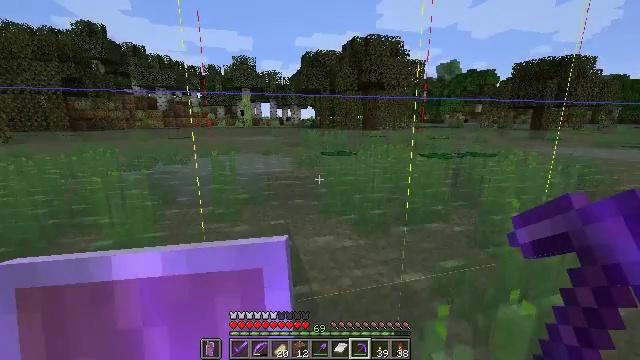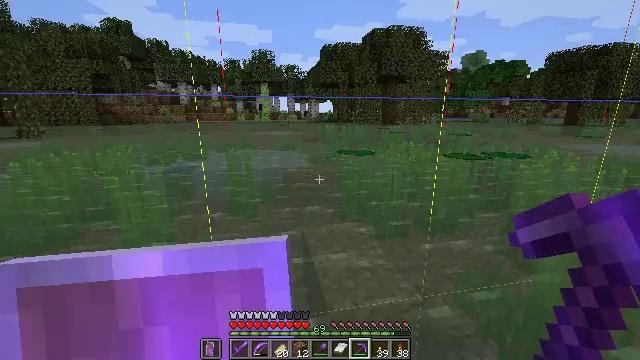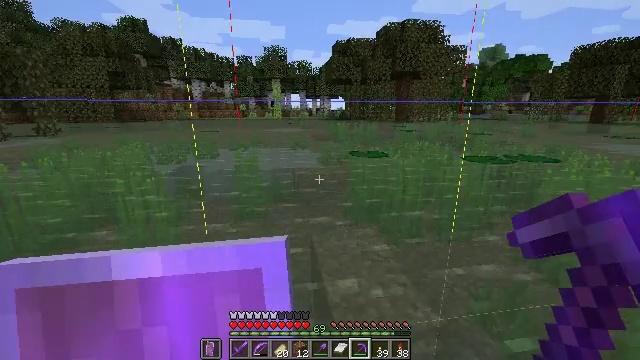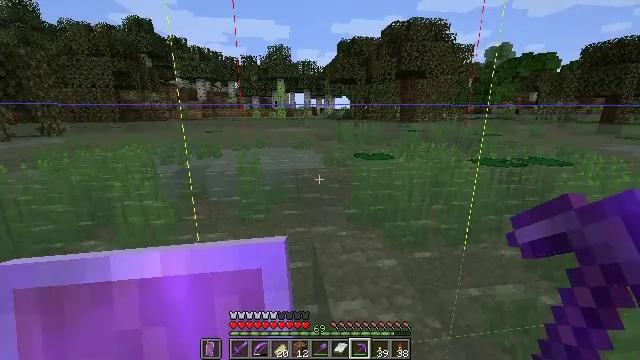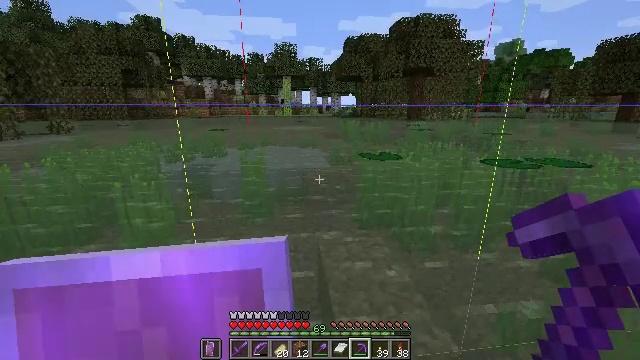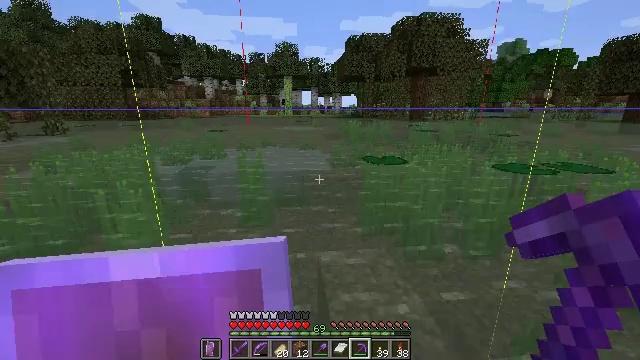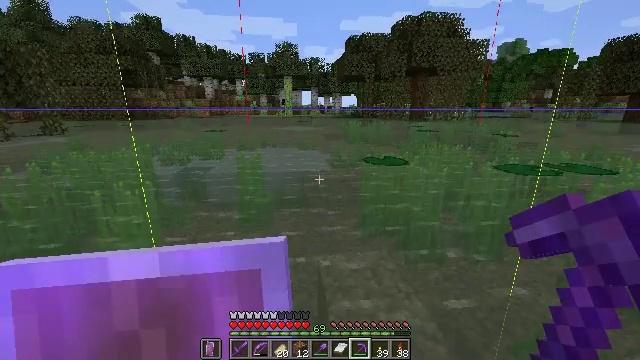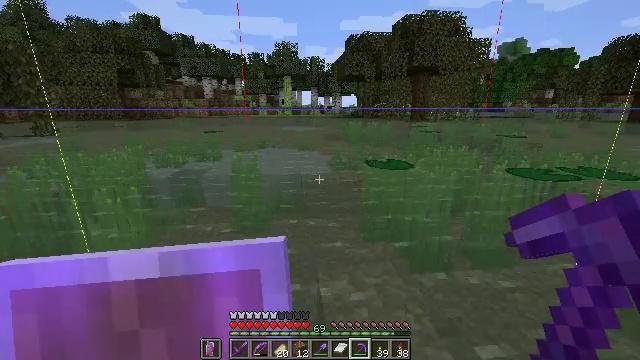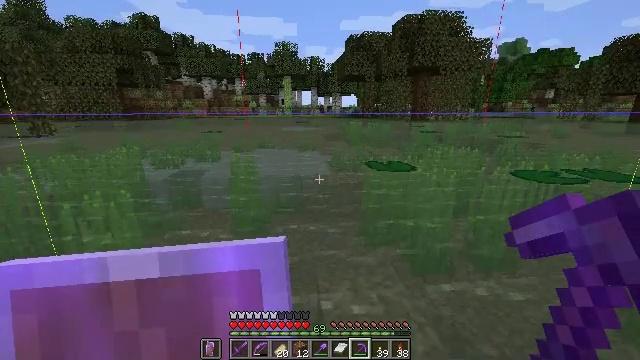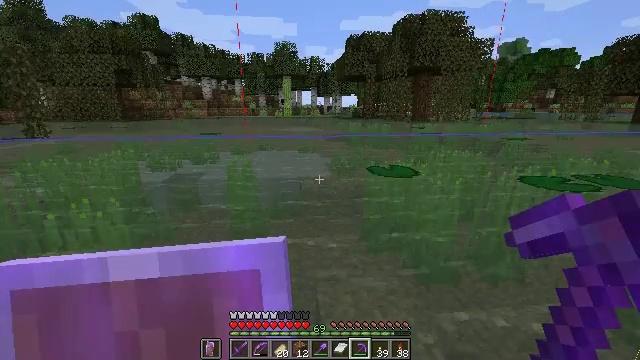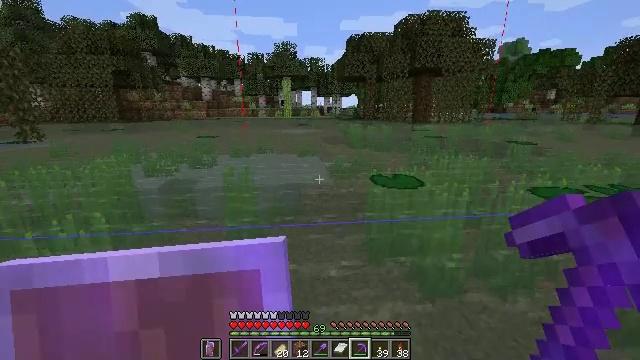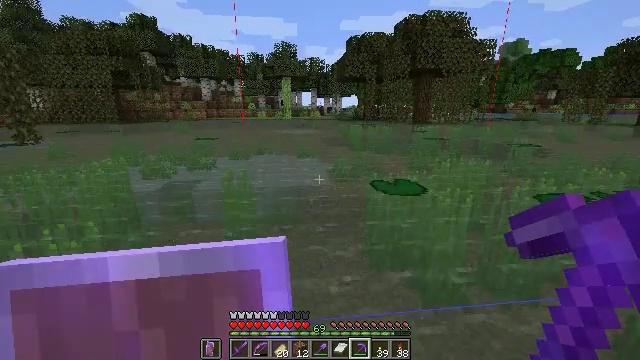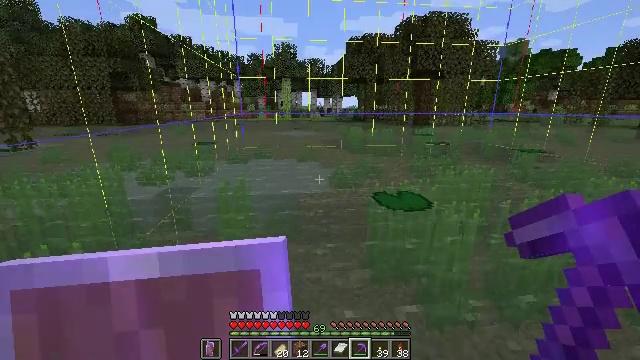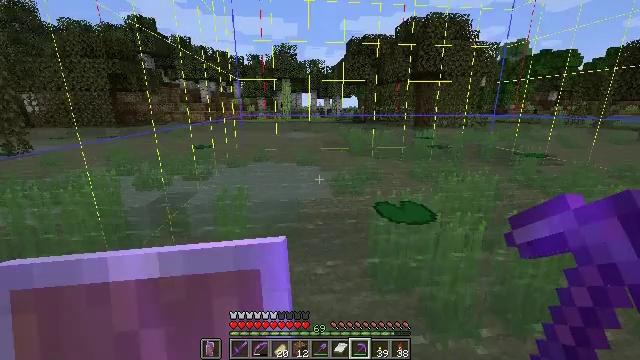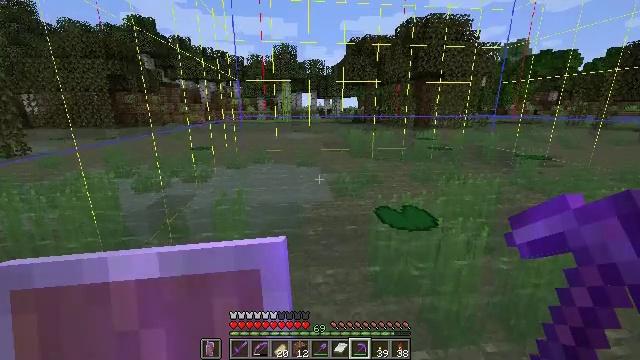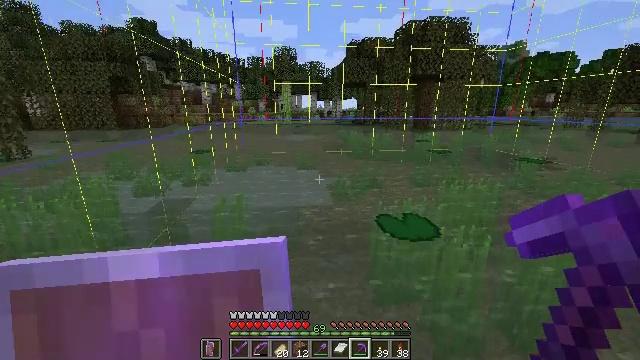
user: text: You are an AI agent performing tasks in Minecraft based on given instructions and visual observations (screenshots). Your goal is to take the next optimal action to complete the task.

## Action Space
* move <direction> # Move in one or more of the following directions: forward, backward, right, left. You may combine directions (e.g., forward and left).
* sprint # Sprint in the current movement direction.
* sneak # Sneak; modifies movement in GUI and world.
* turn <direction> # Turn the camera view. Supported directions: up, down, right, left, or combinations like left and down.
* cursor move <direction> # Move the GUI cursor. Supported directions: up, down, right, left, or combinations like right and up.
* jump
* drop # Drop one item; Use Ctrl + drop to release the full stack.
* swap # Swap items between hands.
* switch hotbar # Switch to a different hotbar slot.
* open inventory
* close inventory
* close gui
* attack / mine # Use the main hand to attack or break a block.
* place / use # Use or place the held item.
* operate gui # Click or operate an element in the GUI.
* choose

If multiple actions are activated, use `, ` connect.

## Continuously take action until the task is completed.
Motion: motion action
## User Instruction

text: craft item air
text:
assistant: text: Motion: move forward, sprint, turn left and down
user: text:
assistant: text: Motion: move forward, sprint, turn left
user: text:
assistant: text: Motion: move forward, sprint
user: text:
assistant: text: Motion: move forward, sprint, turn left
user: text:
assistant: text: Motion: move forward, sprint
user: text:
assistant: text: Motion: move forward, sprint
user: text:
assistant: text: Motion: move forward, sprint
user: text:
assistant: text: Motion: move forward, sprint, jump
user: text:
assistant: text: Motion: move forward, sprint, jump
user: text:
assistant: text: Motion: move forward, sprint, jump
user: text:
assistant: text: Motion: move forward, sprint, jump
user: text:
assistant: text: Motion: move forward, sprint, jump
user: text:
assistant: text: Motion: move forward, sprint, jump
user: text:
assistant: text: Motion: move forward, sprint, jump
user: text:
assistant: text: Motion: move forward, sprint, jump
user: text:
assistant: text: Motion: move forward, sprint, jump
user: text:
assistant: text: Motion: move forward, sprint, turn left and down
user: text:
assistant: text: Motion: move forward, sprint, turn left and down
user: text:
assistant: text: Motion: move forward, sprint, turn left
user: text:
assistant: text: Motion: move forward, sprint, turn left and down
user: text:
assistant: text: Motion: move forward, sprint
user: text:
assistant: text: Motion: move forward, sprint
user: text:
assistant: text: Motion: move forward, sprint
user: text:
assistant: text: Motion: move forward, sprint, turn left
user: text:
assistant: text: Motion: move forward, sprint, turn left
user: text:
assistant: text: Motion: move forward, sprint, turn left
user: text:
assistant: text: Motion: move forward, sprint, turn left
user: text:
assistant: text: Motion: move forward, sprint
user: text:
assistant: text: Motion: move forward, sprint, jump
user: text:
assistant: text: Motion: move forward, sprint, jump